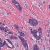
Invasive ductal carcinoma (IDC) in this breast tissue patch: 1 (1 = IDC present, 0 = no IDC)